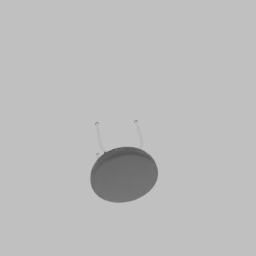
Label: furniture